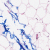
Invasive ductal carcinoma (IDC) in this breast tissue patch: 0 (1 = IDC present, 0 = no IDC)